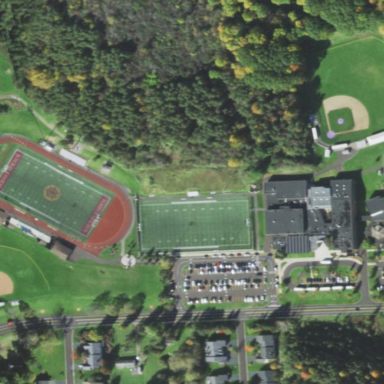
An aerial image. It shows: School.